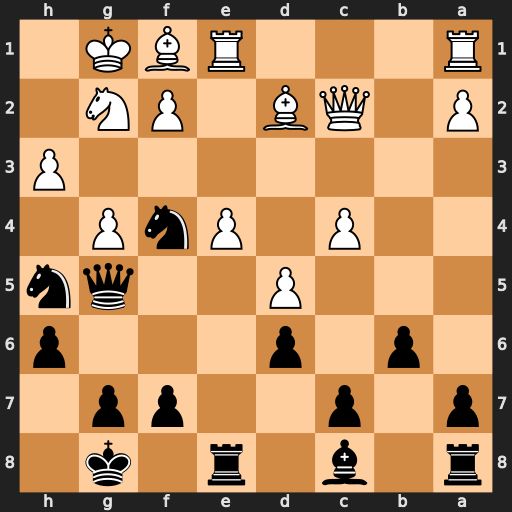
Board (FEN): r1b1r1k1/p1p2pp1/1p1p3p/3P2qn/2P1PnP1/7P/P1QB1PN1/R3RBK1
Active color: b
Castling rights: -
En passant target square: -
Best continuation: Nxh3+ Kh2 Qxg4 Be2 Qg6